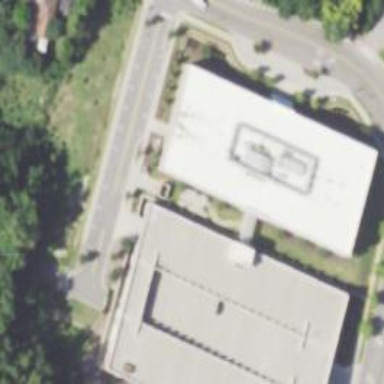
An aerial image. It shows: Office building.